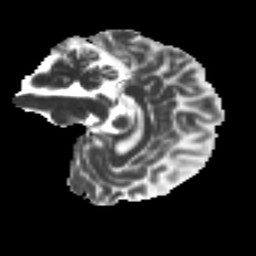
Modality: MD
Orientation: sagittal
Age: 49
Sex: female
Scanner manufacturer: ge
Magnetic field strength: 3 T
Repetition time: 7.8 s
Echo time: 0.0606 s